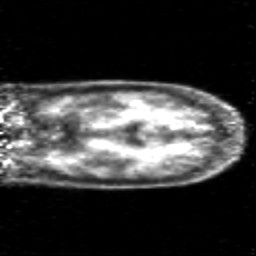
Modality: PET
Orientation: coronal
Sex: female
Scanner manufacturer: siemens